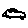
Label: car